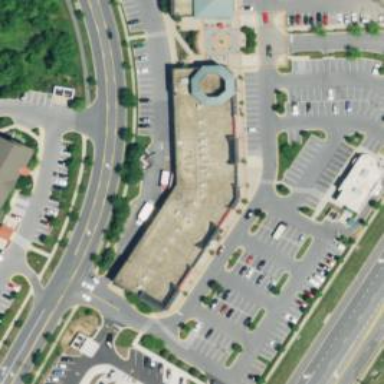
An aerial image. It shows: Retail building.